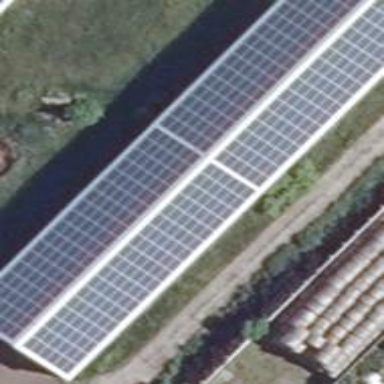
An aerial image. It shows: Farm auxiliary building with solar photovoltaic panel generator producing small amount of electricity.